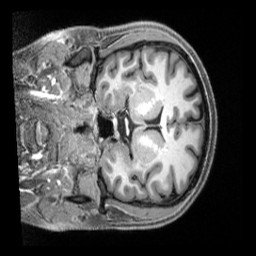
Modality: T1w
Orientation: coronal
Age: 33
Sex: male
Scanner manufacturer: siemens
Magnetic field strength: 3 T
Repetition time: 2.3 s
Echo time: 0.00229 s